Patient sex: F
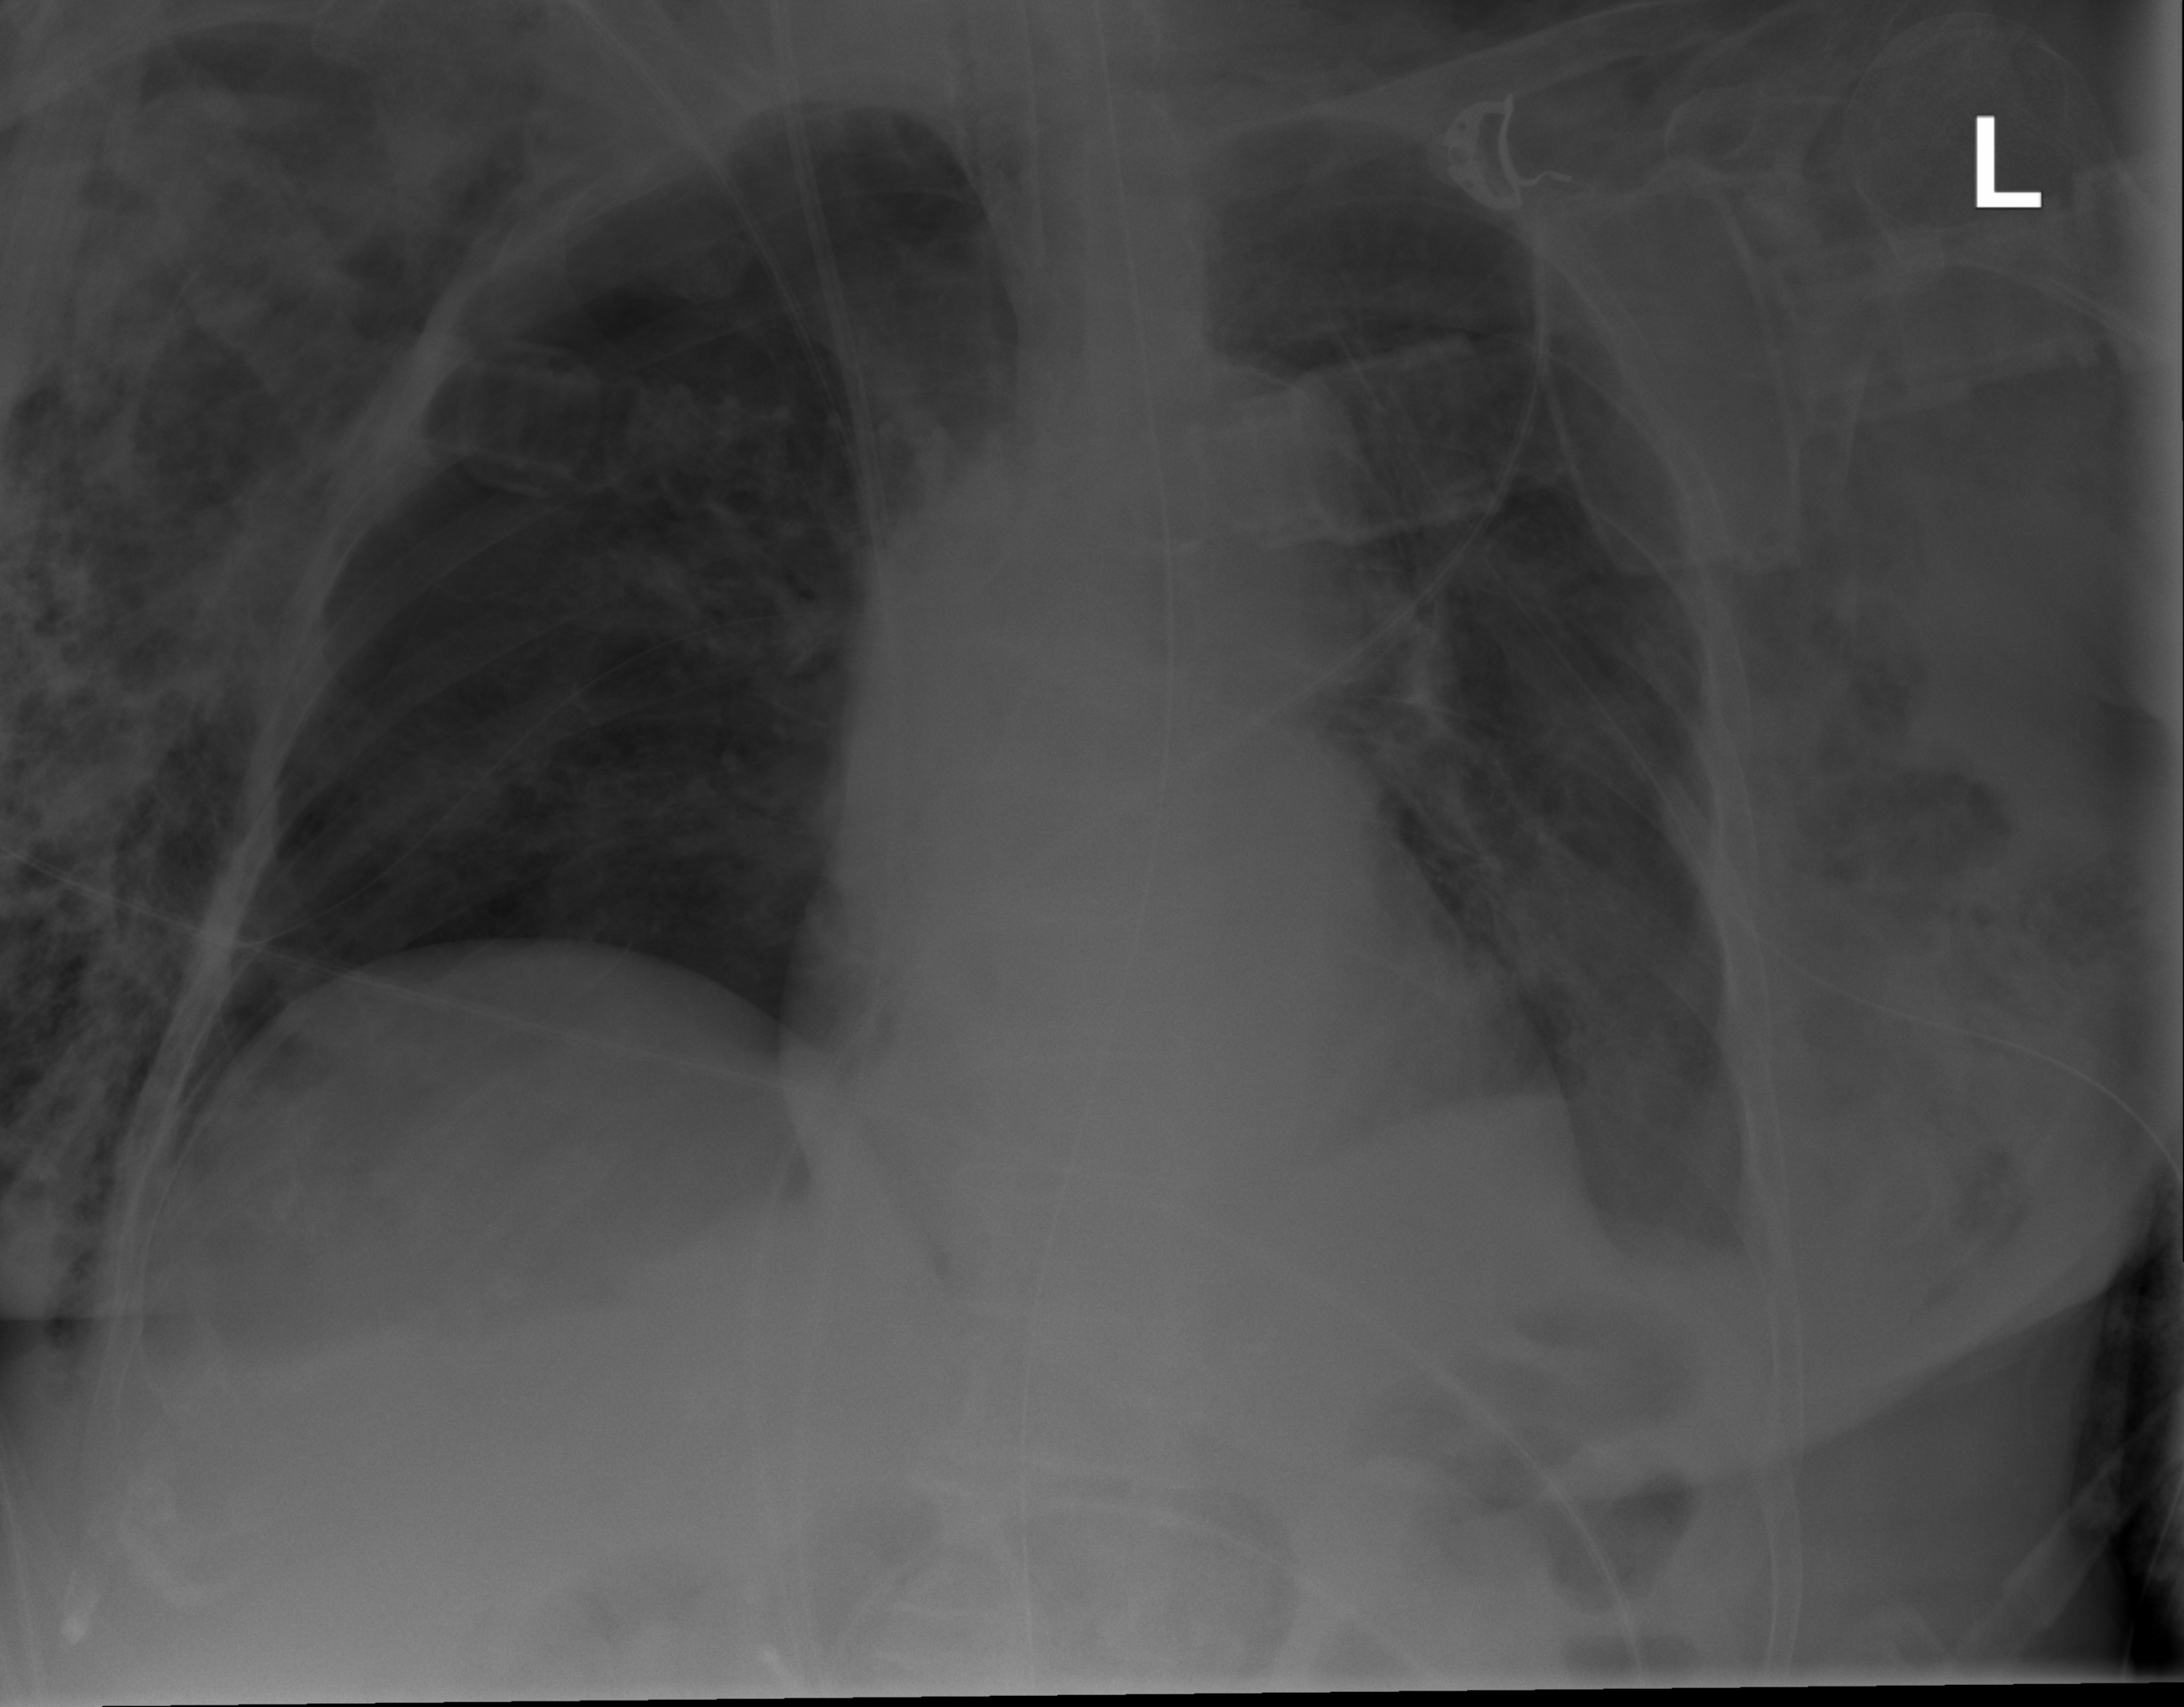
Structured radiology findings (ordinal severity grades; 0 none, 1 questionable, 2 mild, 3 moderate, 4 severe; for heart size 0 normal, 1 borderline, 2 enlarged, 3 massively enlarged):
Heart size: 0
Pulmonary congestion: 0
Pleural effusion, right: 2
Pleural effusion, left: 2
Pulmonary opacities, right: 0
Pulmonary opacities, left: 0
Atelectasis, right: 2
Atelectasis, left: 2